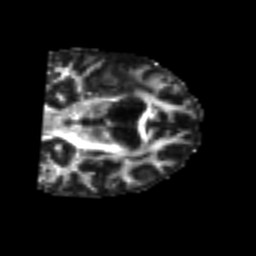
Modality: FA
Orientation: coronal
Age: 63
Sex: male
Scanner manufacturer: siemens
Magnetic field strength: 3 T
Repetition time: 4.987 s
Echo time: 0.0792 s